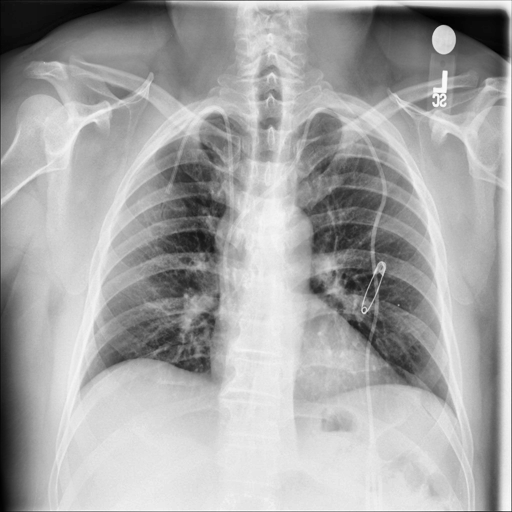
Finding: NORMAL